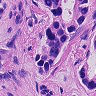
Metastatic tissue present: yes